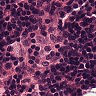
Metastatic tissue present: no